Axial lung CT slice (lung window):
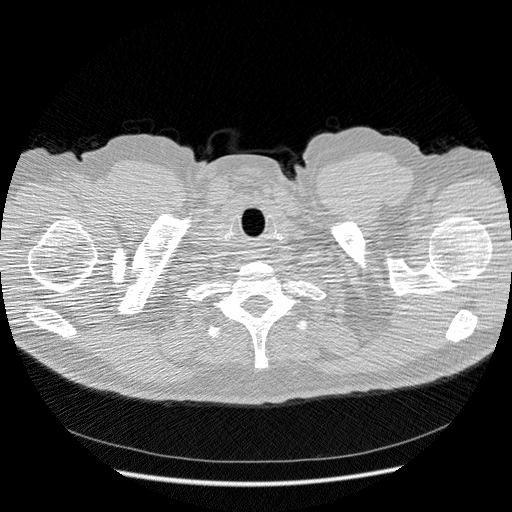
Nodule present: no